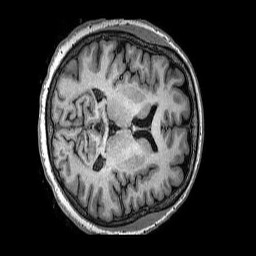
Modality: T1w
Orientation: axial
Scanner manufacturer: philips
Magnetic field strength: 3 T
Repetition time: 0.006612 s
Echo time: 0.002979 s